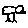
Label: bird